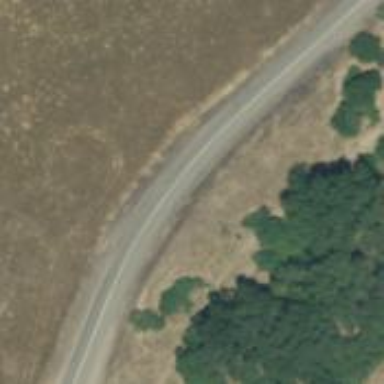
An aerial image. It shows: Tertiary road with asphalt surface.